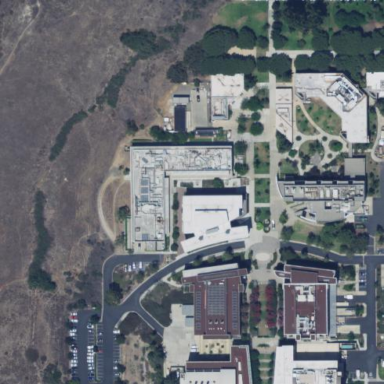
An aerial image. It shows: View of university building.